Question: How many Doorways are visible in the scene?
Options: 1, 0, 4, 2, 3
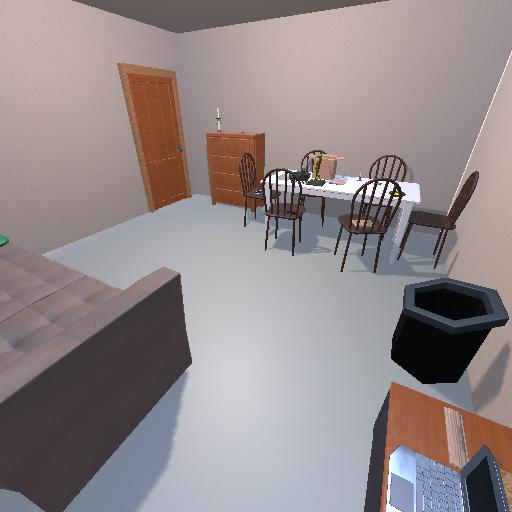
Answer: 1